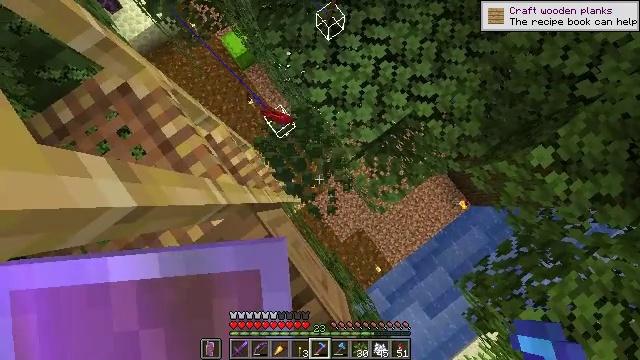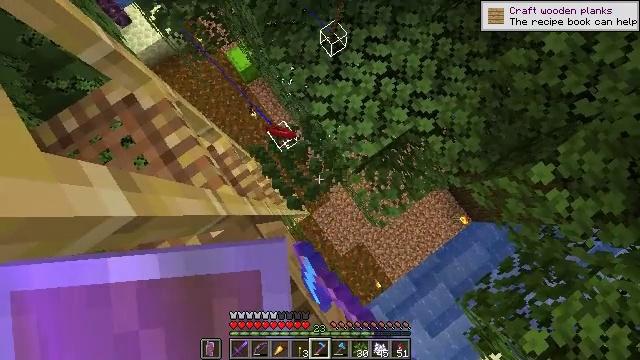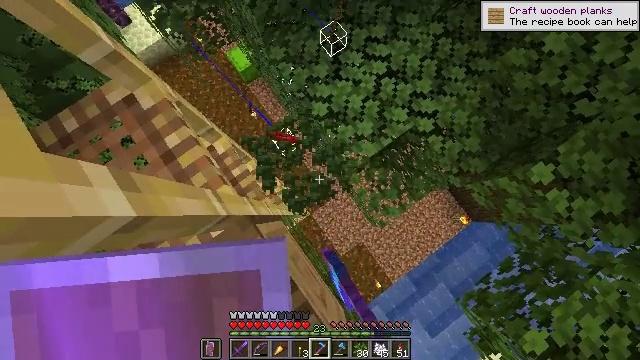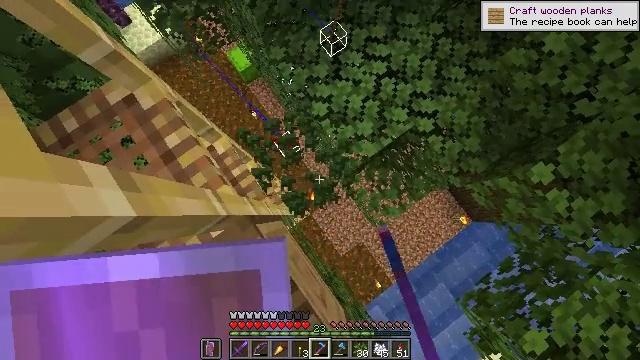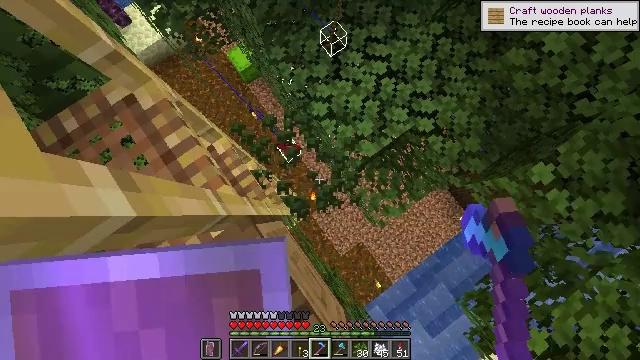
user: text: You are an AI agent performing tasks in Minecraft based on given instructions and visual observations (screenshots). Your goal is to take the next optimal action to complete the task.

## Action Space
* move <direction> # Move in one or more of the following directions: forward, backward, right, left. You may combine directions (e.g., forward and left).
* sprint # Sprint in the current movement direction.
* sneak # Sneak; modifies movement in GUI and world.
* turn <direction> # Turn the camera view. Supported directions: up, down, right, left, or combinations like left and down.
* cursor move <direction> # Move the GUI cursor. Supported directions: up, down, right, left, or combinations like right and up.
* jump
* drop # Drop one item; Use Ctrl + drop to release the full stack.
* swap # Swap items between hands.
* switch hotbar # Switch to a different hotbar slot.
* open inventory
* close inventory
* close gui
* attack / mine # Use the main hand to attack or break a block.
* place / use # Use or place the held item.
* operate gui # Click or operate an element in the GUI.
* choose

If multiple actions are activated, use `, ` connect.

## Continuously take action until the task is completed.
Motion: motion action
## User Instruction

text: Harvest dark oak leaves for decorative purposes.
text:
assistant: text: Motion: sneak, turn left and up, attack / mine
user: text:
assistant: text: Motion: sneak, attack / mine
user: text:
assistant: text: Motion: sneak, attack / mine
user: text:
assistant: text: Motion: sneak, attack / mine
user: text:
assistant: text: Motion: sneak, attack / mine